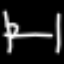
Label: bed